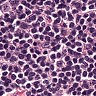
Metastatic tissue present: no